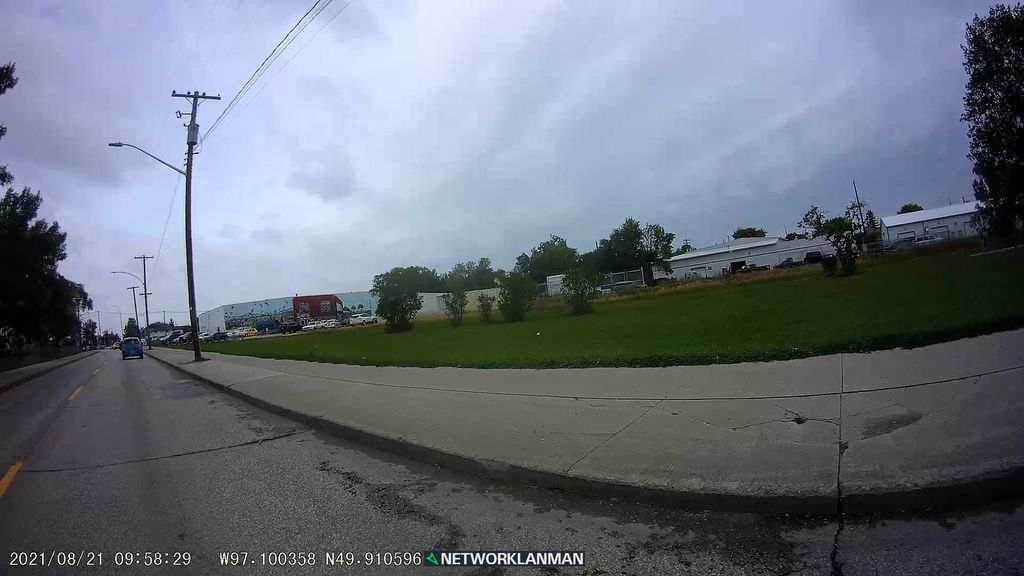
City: winnipeg